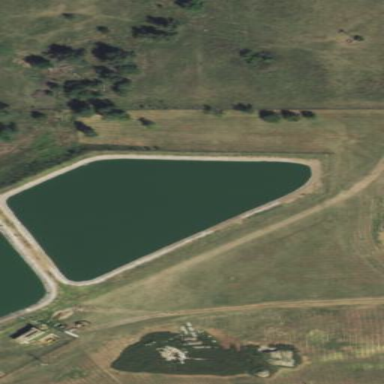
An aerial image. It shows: Waste water basin with natural water.